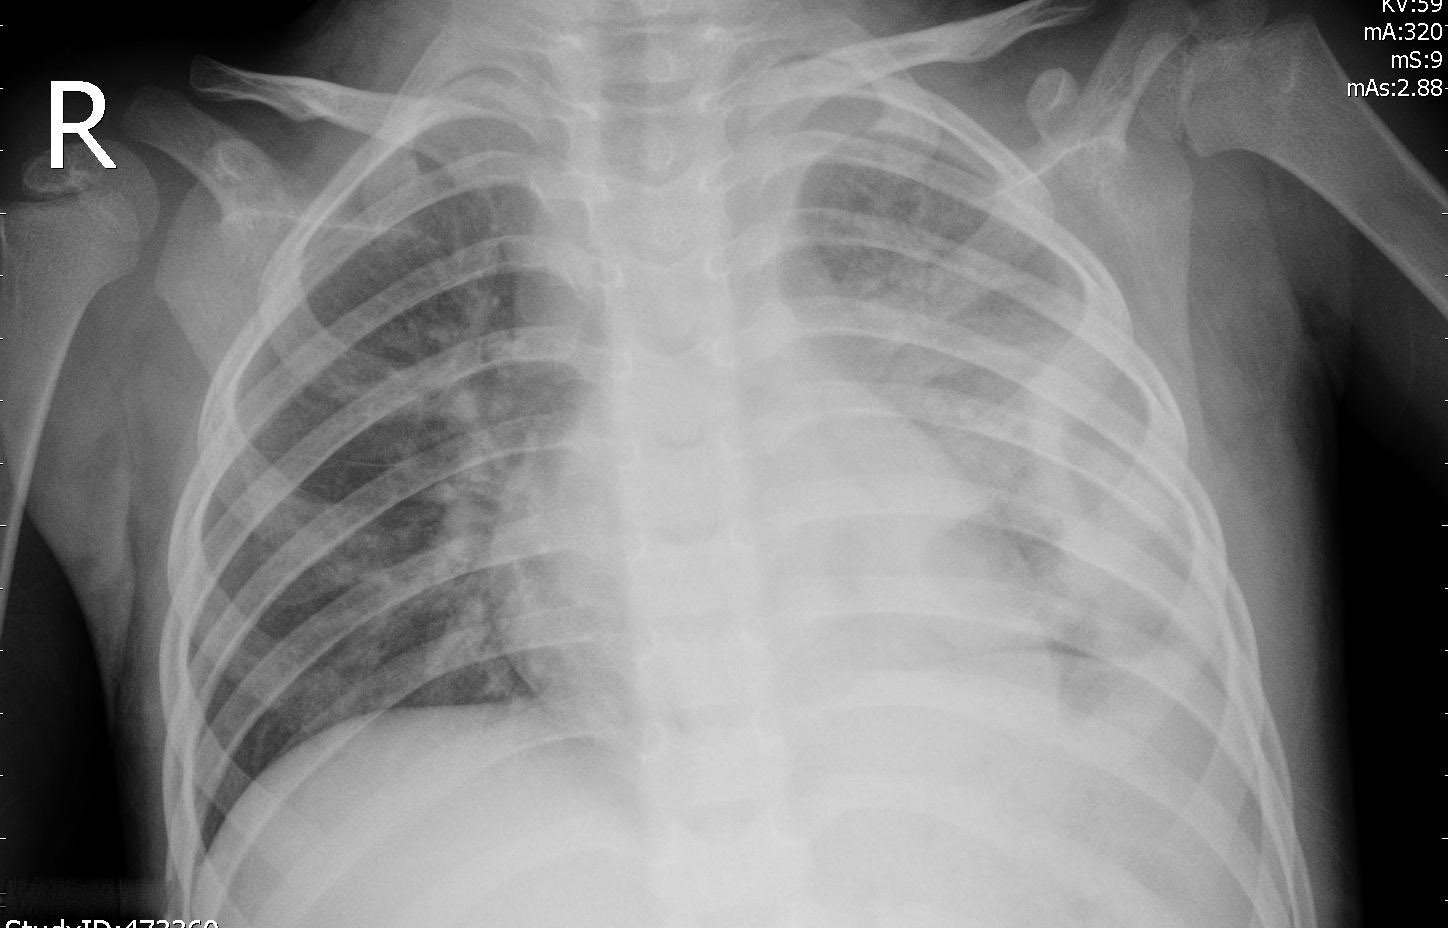
Diagnosis: PNEUMONIA